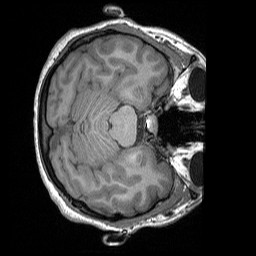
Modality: T1w
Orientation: axial
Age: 33
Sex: female
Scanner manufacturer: siemens
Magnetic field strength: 3 T
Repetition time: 1.9 s
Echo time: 0.00252 s